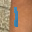
Label: 1